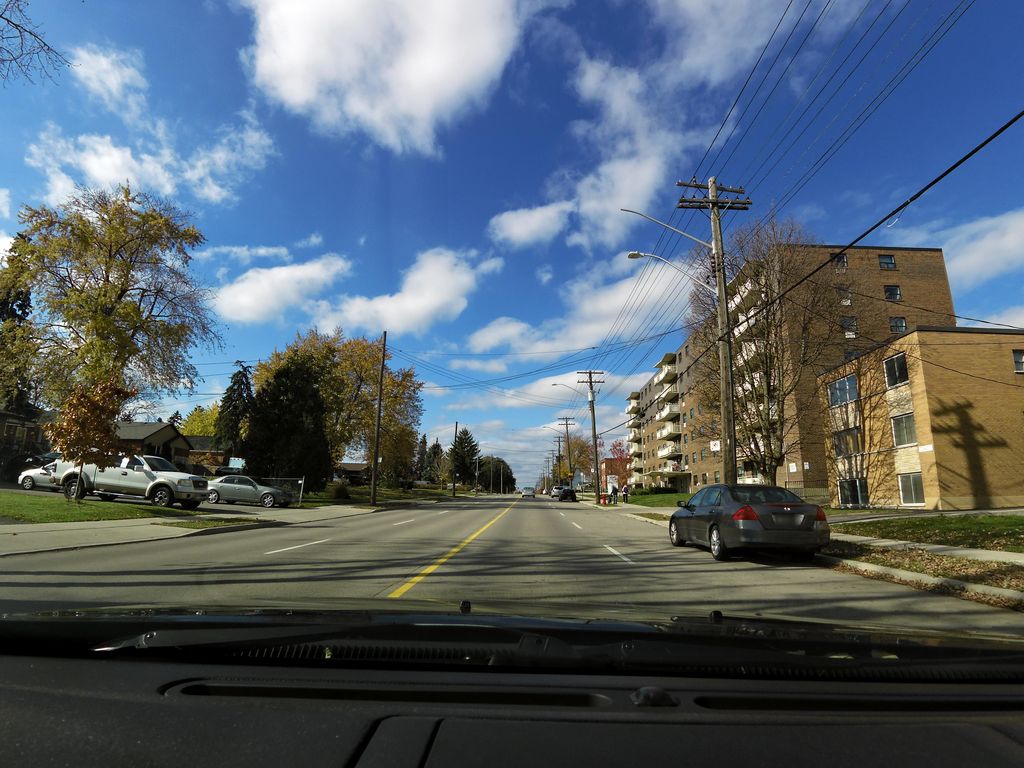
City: hamilton